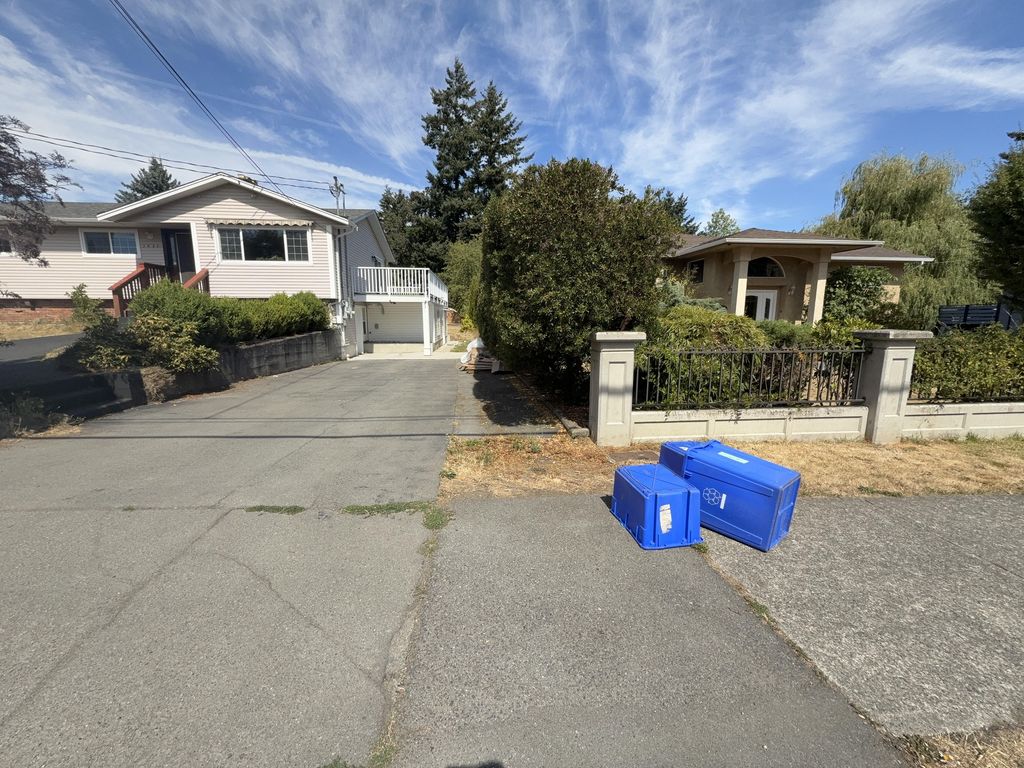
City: victoria